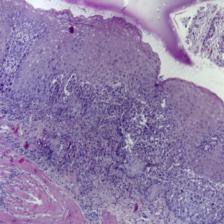
Diagnosis: OSCC